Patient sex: F
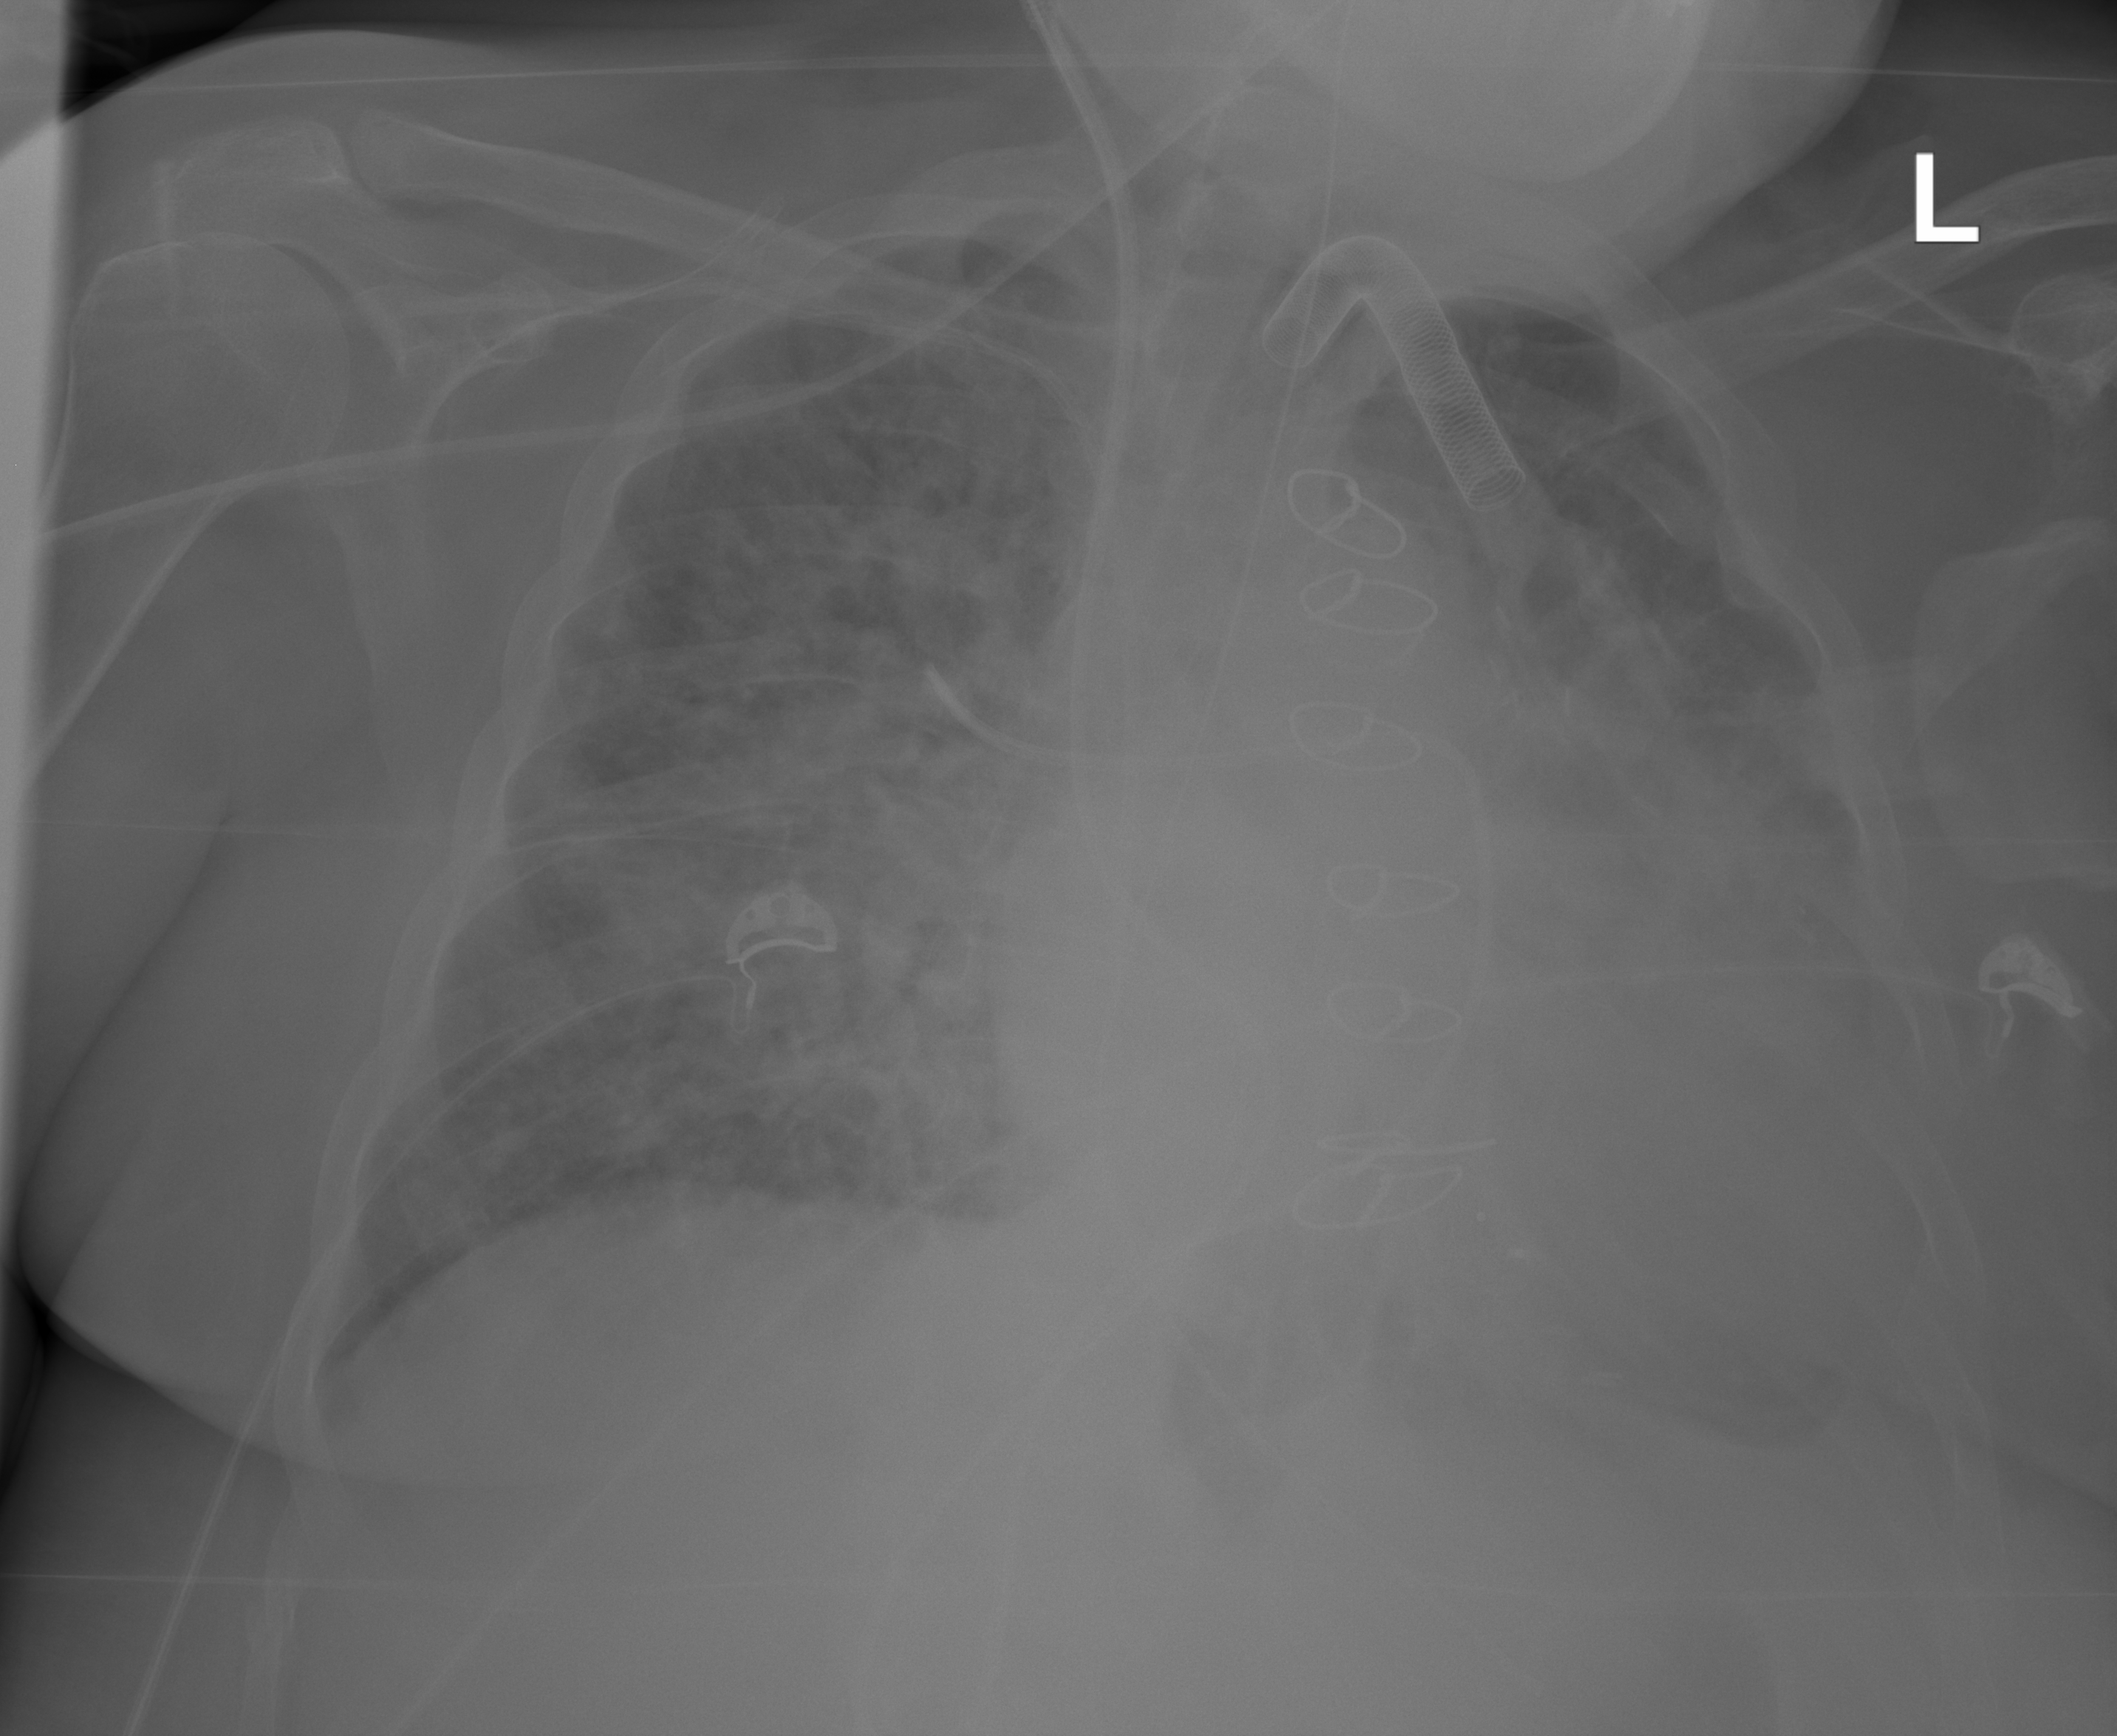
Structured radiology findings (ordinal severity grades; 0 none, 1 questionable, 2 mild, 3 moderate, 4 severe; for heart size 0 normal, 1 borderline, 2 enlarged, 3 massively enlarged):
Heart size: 2
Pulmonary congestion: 2
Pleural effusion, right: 0
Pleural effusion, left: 2
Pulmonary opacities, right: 3
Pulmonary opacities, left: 3
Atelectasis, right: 3
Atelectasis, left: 3